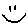
Label: smiley face